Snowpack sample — Loveland Pass, Silver Plume, Colorado, USA (12/14/25, 10:50 AM MST)
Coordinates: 39.664, -105.882
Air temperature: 36 °F
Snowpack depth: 67 cm
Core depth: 10 cm
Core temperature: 50 °F
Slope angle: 6°, slope face: 326°
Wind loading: low
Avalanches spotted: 0
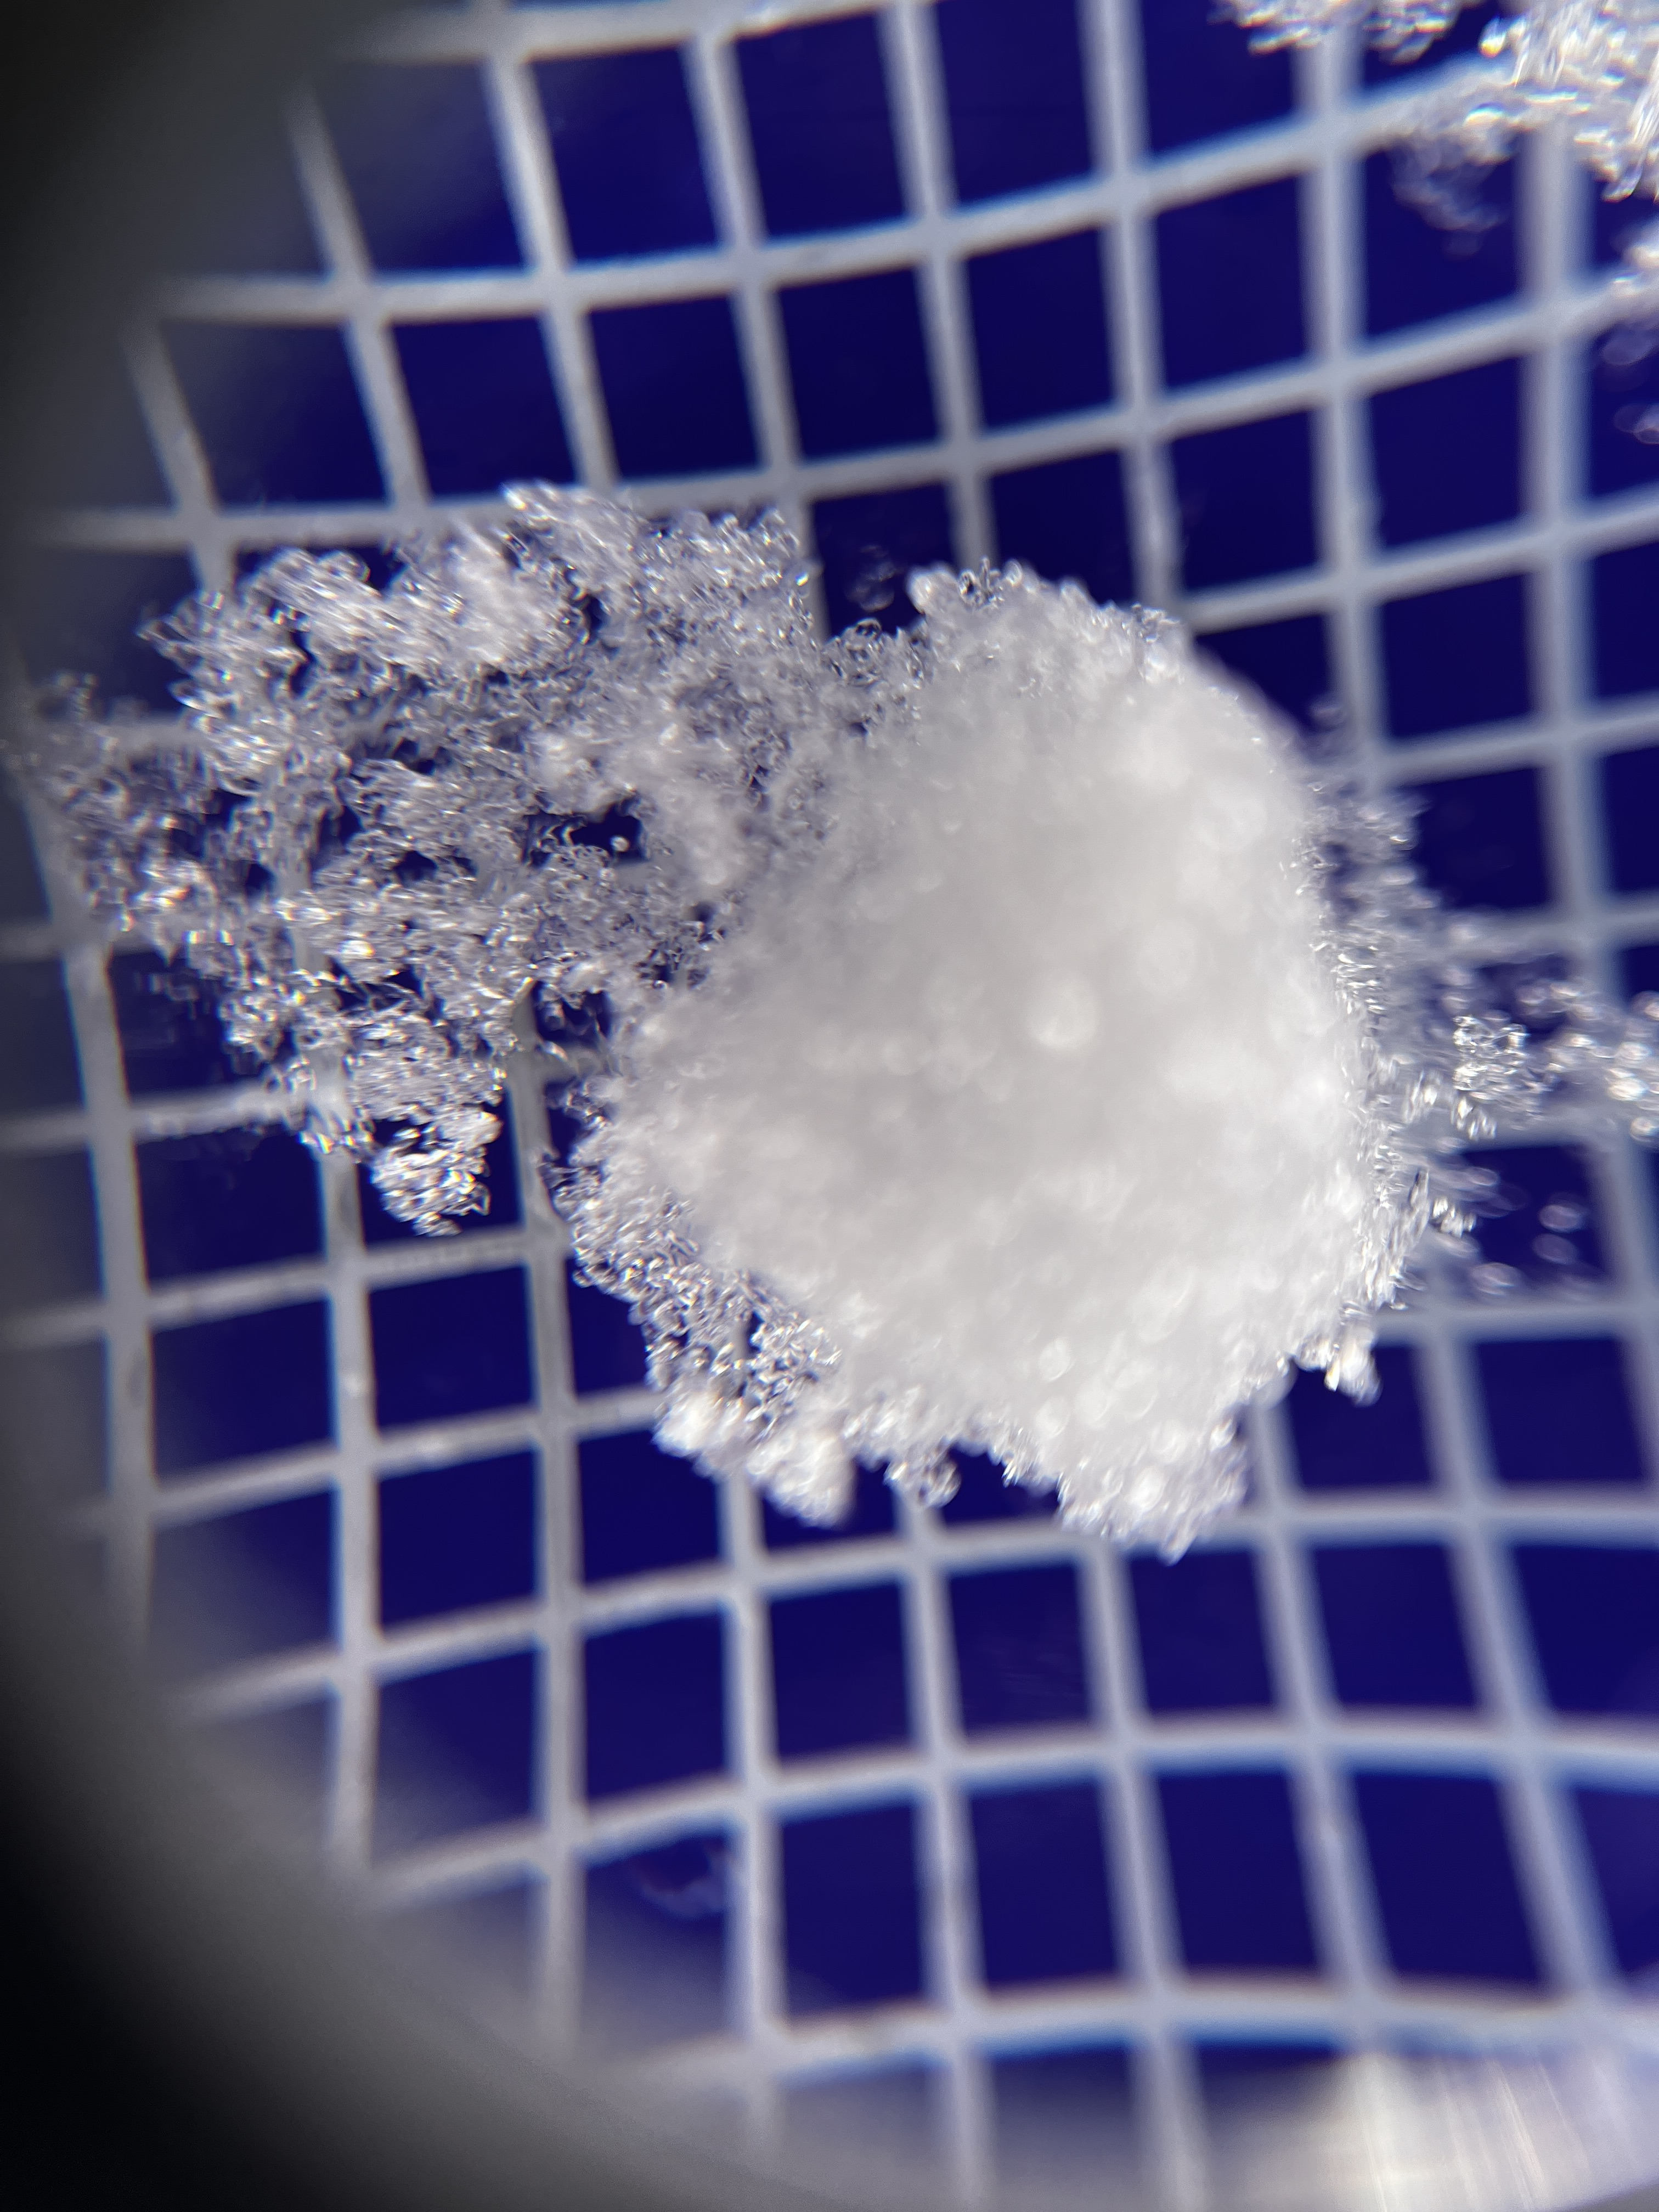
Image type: magnified_profile
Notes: No avalanches spotted, very late start to the season with minimal snowpack